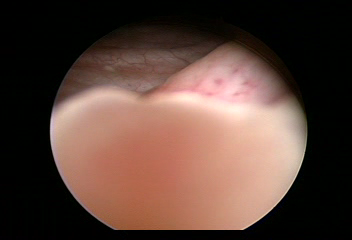
Modality: WLC
Class: Normal mucosa
Bladder cancer association: No